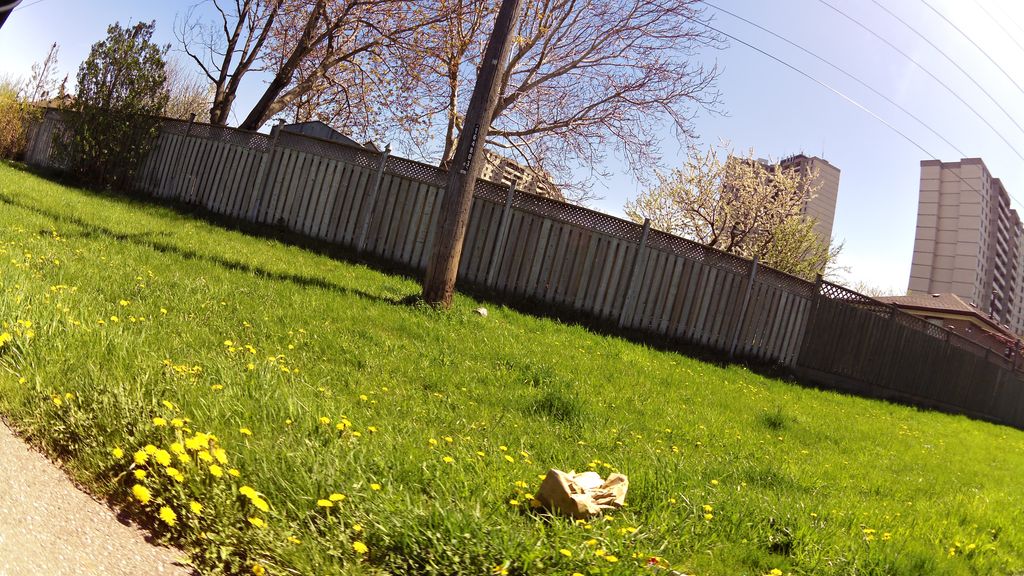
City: toronto